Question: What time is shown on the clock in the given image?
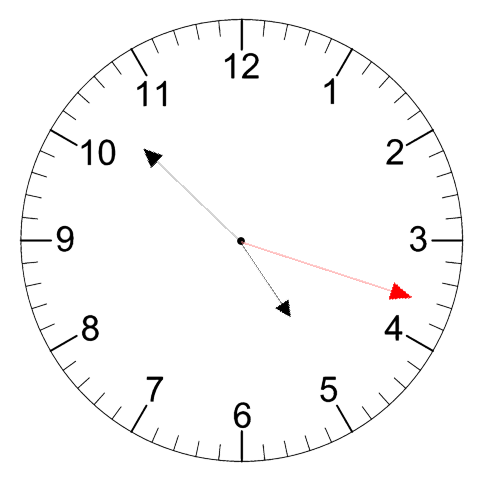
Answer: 04:52:18